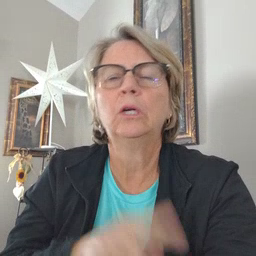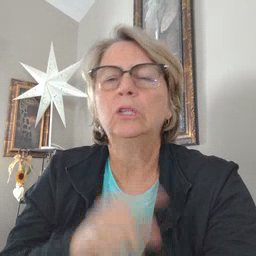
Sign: hair